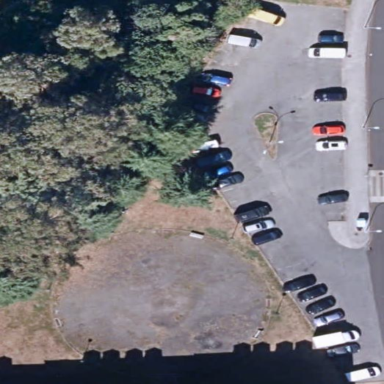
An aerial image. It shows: Parking area with surface.